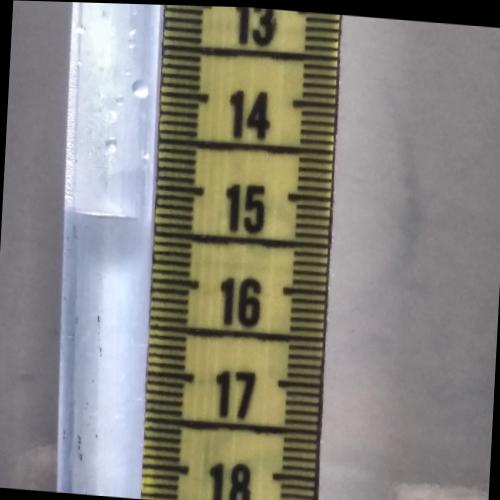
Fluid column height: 15.4 cm